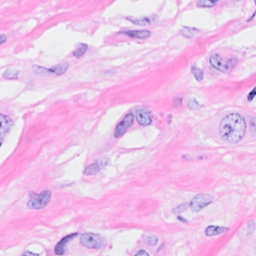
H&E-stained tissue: Breast